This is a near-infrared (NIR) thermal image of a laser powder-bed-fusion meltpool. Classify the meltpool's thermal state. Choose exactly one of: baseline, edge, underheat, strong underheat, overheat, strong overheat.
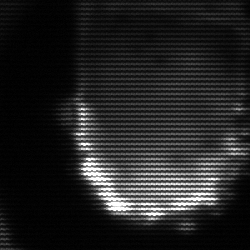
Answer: baseline